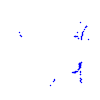
Particle: proton